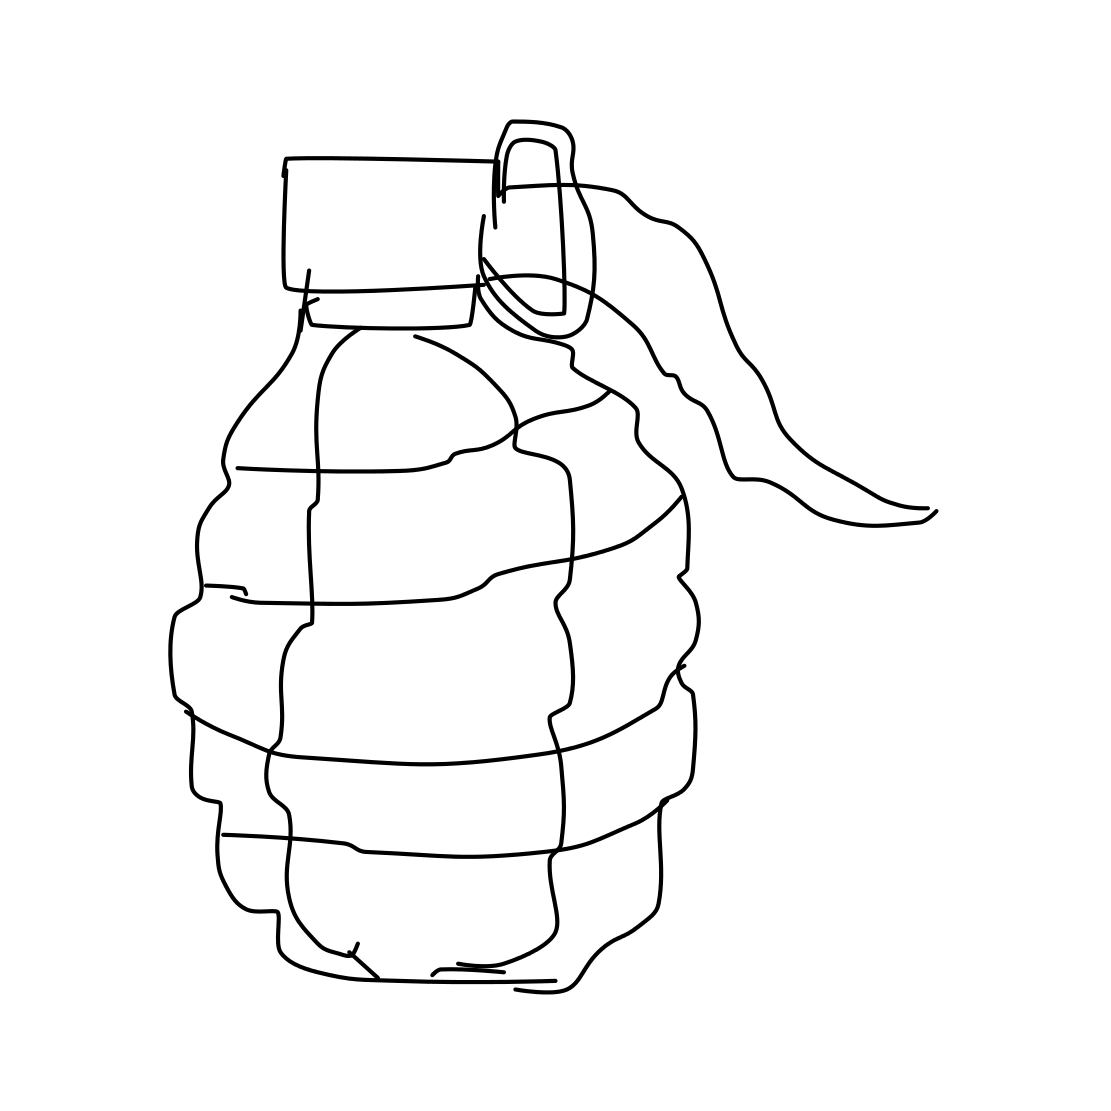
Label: grenade